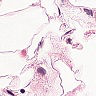
Metastatic tissue present: no